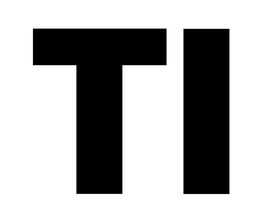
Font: Poppins-ExtraBold